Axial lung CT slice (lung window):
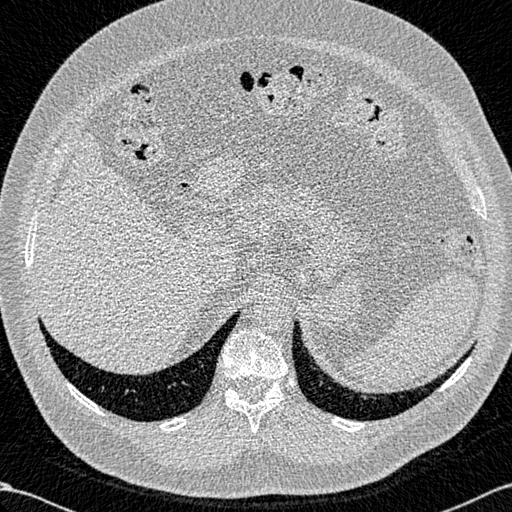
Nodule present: no